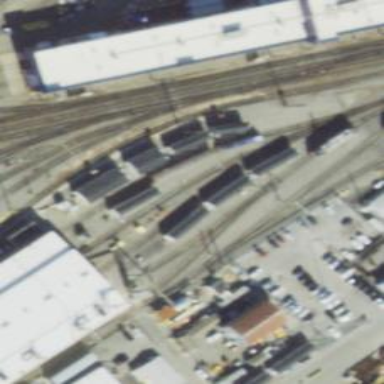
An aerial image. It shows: Rail yard with electrified contact lines for the trains.